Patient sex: F
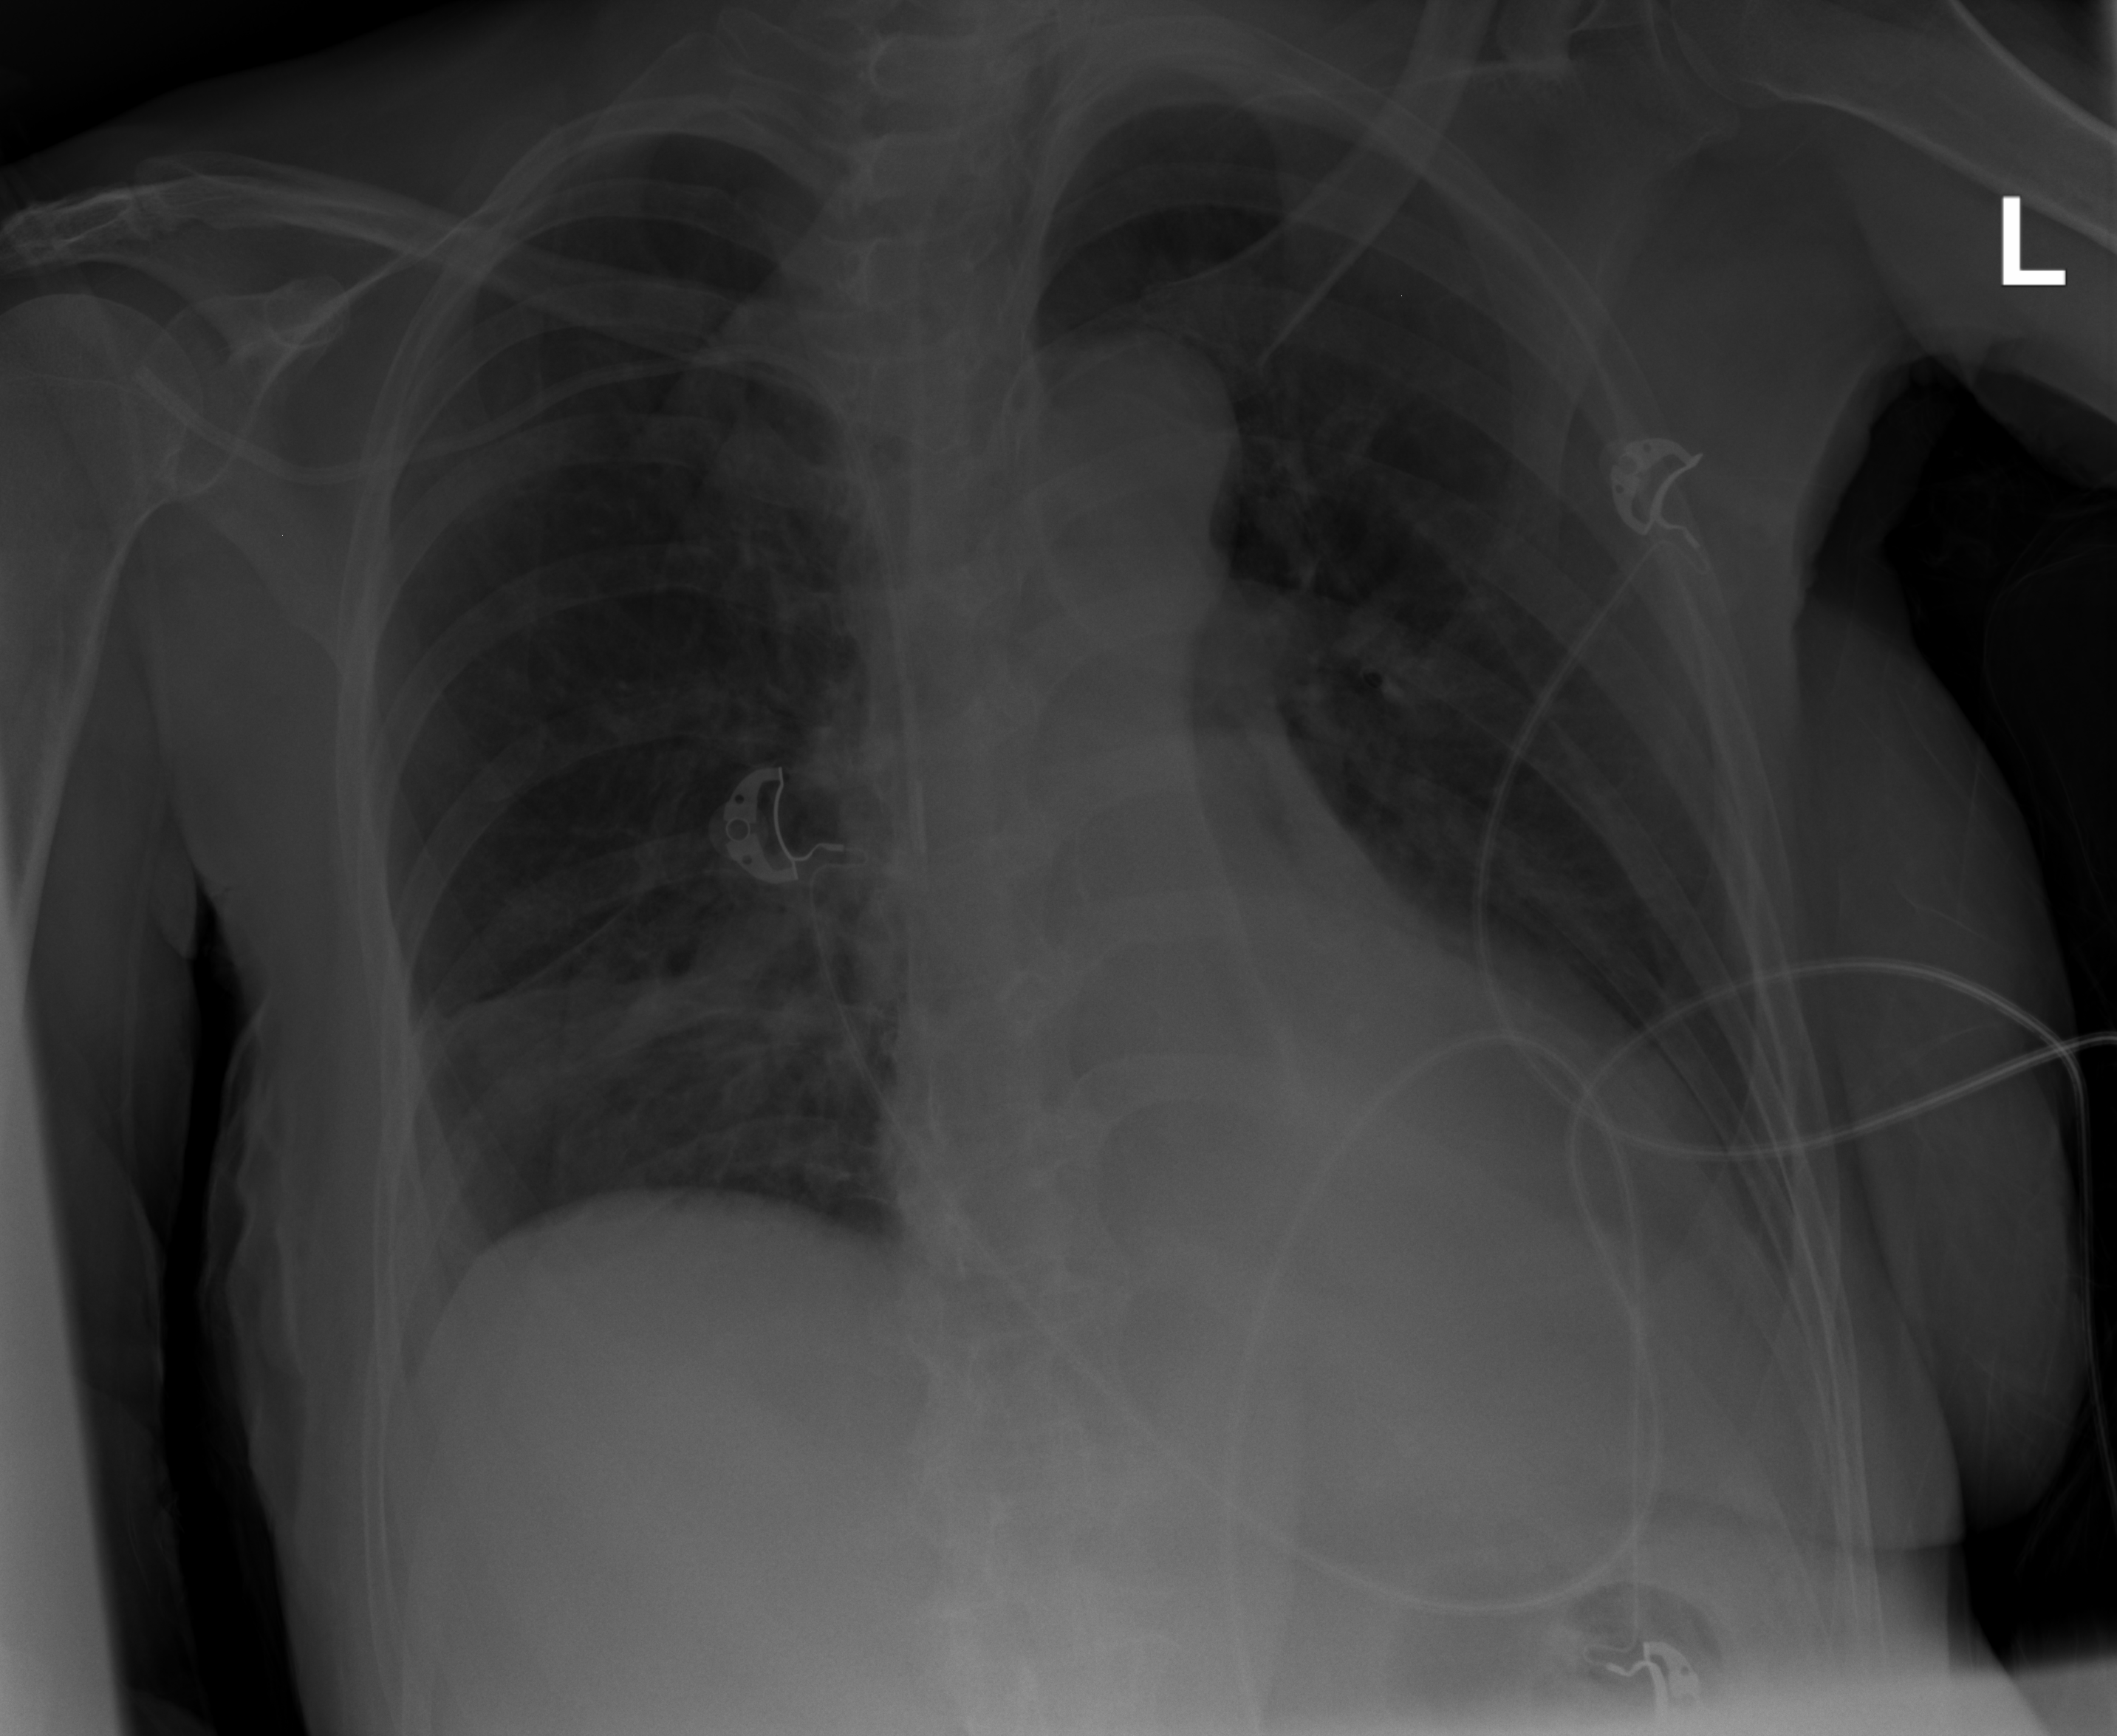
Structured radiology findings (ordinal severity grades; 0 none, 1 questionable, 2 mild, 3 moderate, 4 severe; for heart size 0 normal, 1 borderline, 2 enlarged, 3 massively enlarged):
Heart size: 0
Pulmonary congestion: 0
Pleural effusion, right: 2
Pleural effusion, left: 2
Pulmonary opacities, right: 0
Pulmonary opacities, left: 0
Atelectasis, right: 2
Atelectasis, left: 2